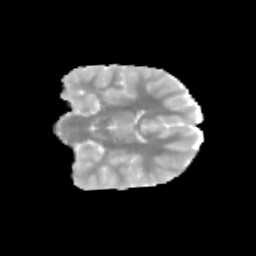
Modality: MD
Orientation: coronal
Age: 9
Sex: female
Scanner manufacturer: siemens
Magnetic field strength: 3 T
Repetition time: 3.8 s
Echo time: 0.07 s